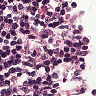
Metastatic tissue present: no